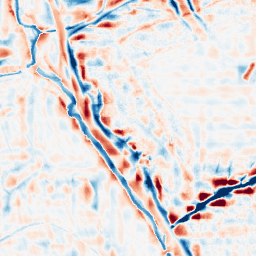
Category: wavelet
Decomposition family: wavelet_reverse_biorthogonal
Decomposition parameters: wavelet: rbio1.3
level: 4
Upsampling method: edge_directed
Upsampling parameters: scale: 4
Upsampling scale: 4